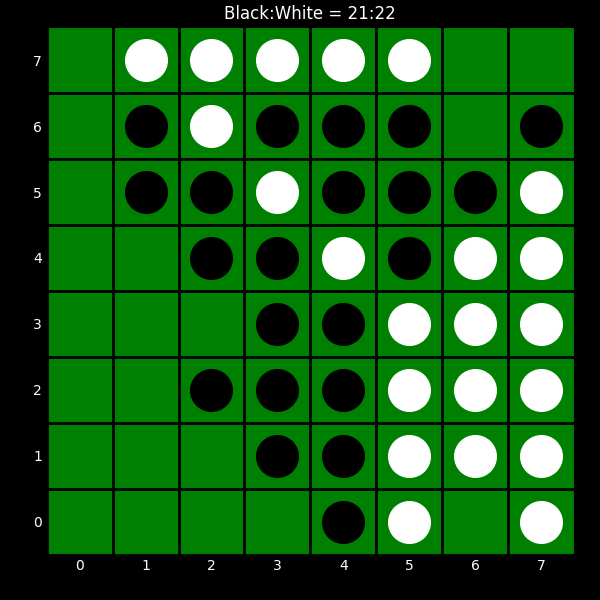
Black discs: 21
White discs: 22